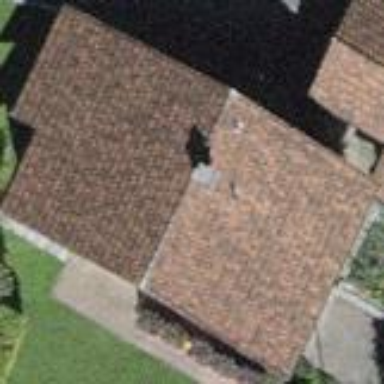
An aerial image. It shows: Residential building with gabled roof made of brown roof tiles. The building itself is also brown in color.